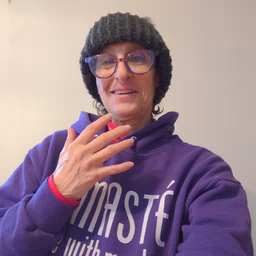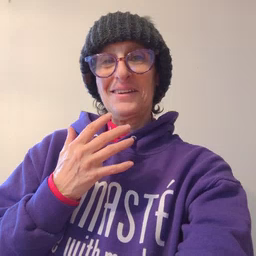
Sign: sad